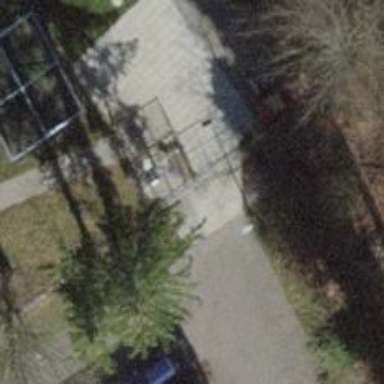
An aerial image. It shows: Gate.